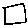
Label: square